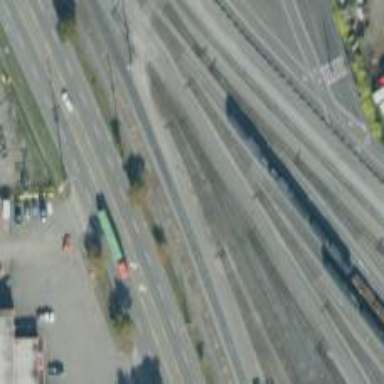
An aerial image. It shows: Railway yard.